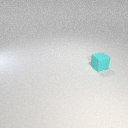
small cyan rubber cube